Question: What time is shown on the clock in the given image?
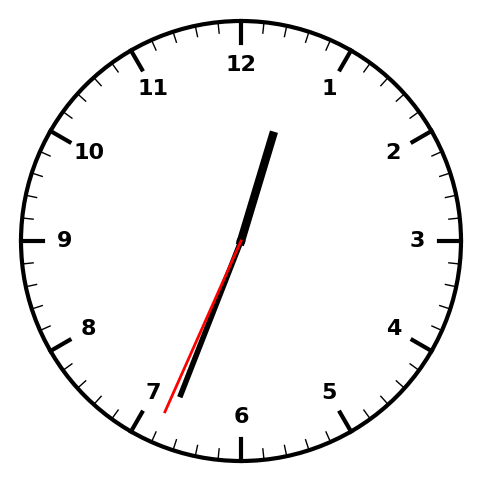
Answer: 12:33:34